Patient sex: M
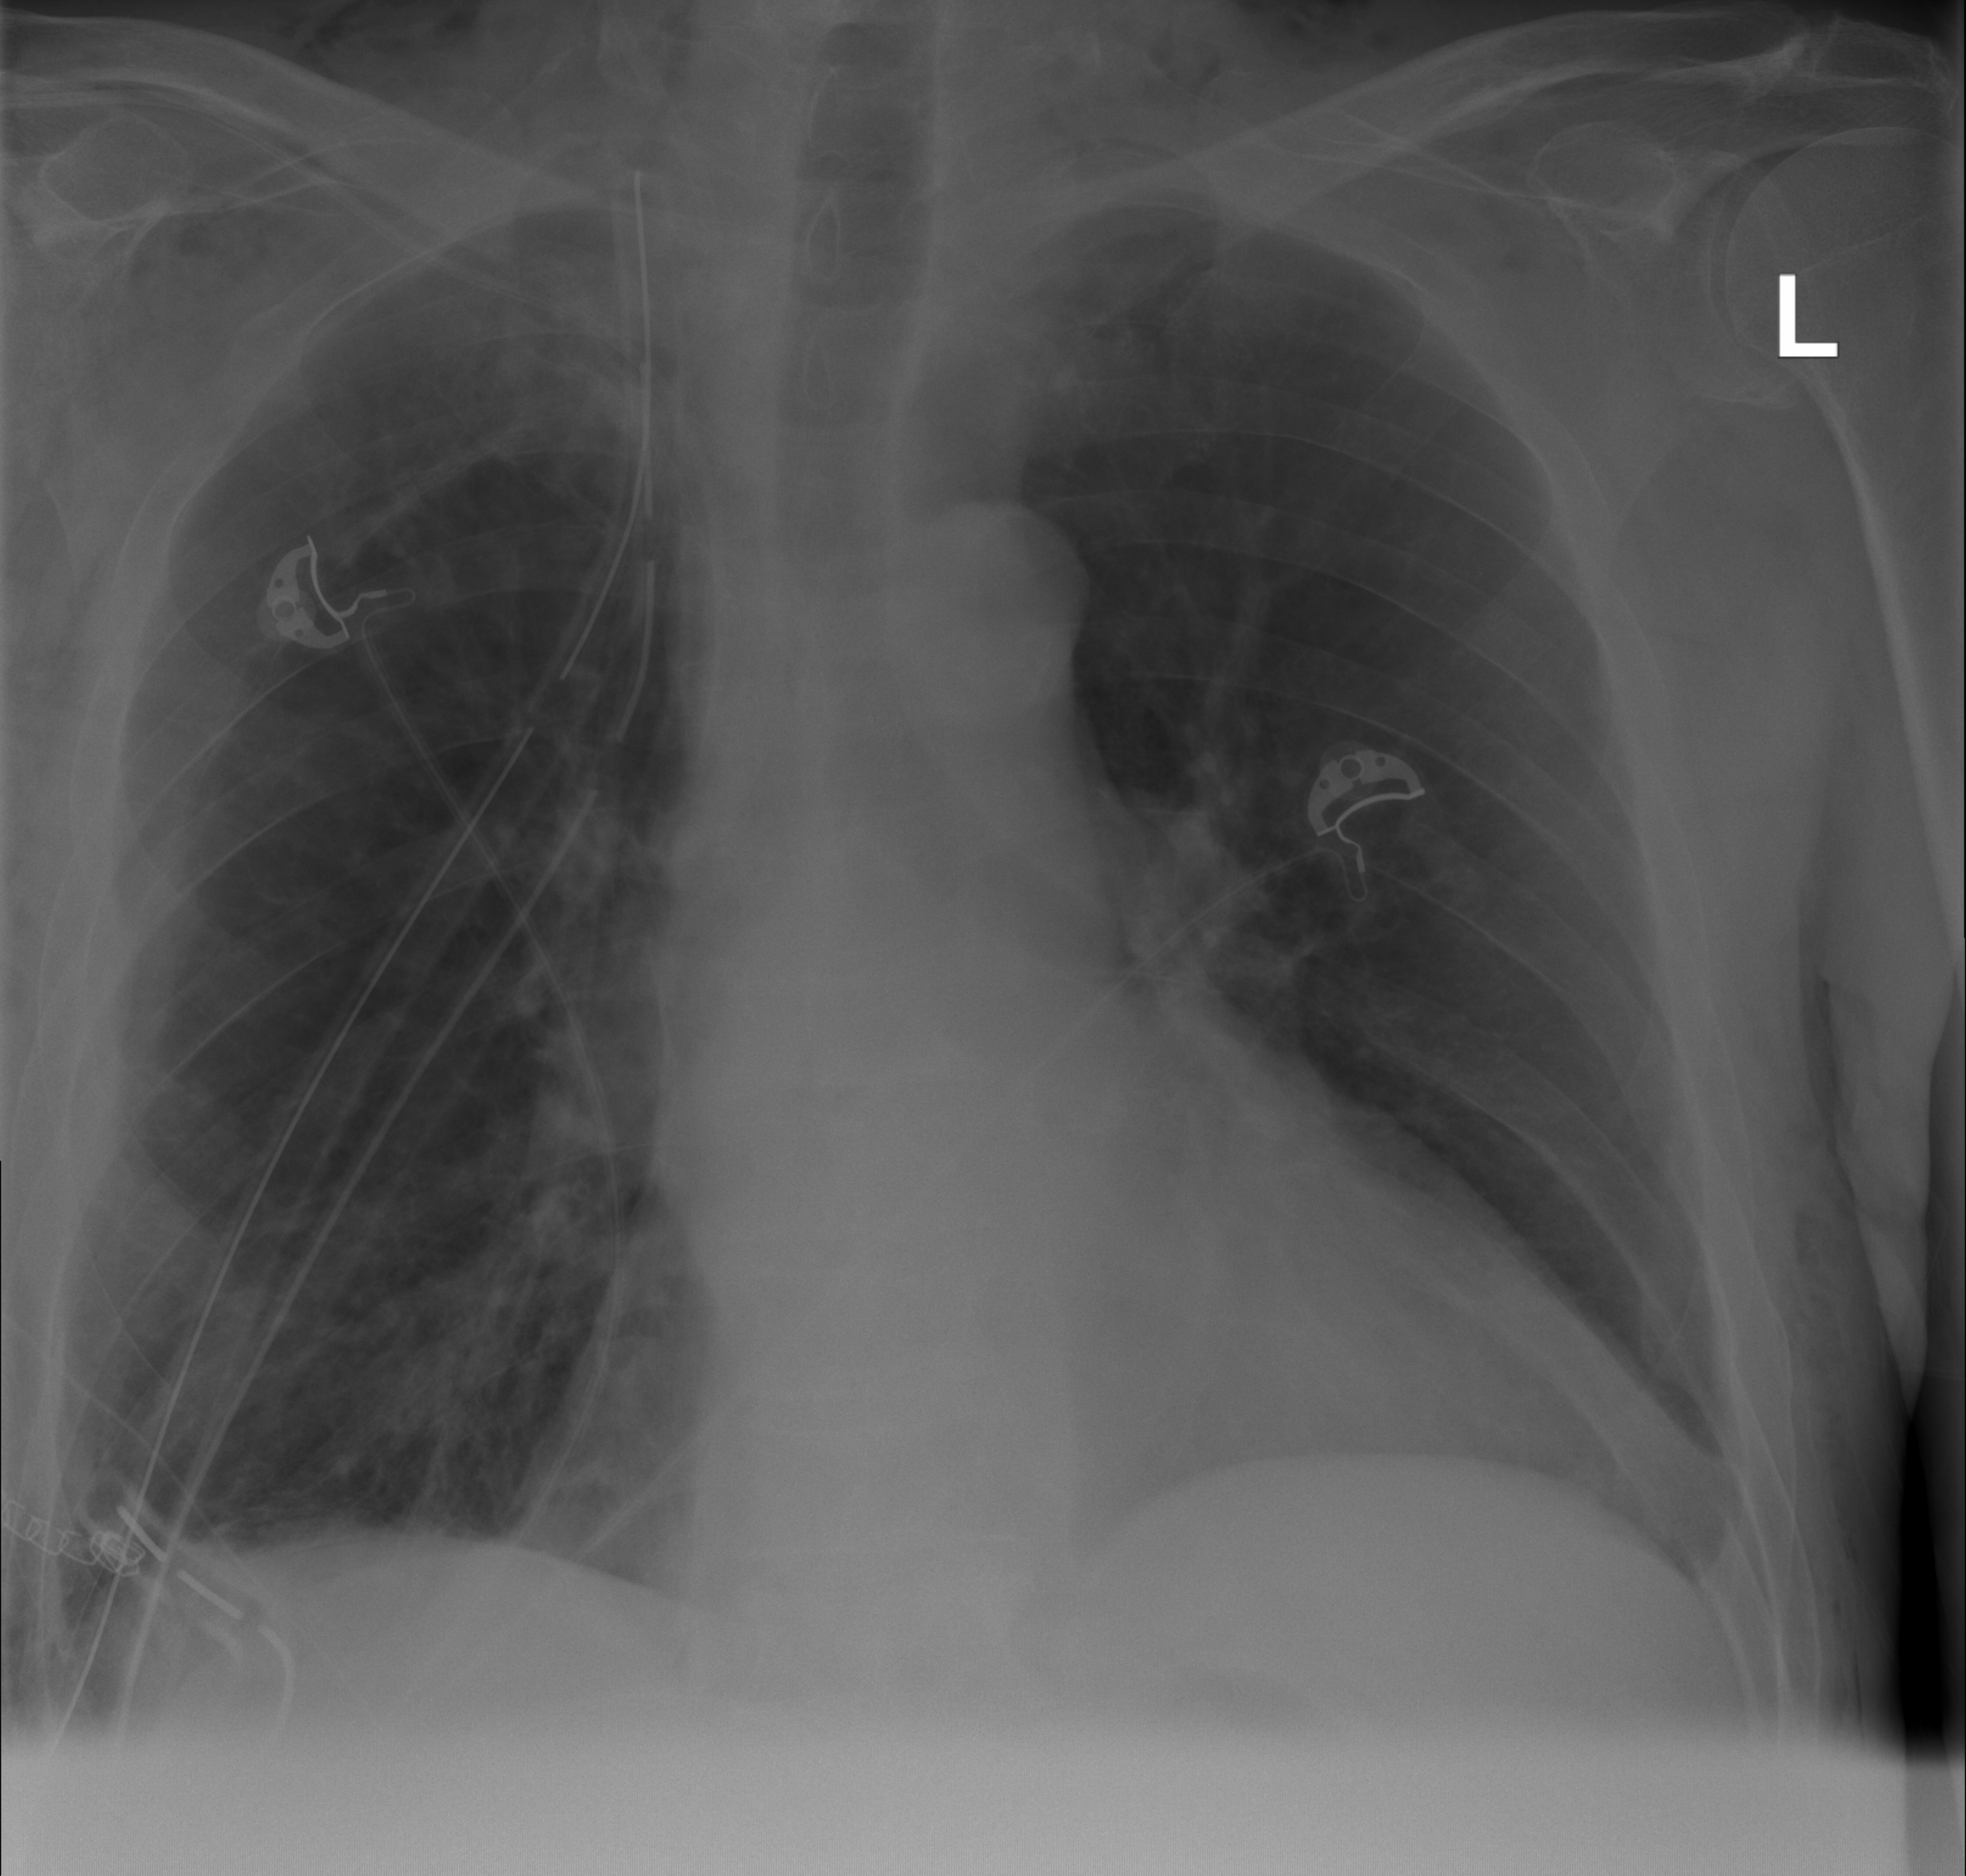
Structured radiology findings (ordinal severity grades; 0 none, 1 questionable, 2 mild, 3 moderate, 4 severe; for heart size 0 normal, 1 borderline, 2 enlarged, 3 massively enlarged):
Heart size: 0
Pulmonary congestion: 0
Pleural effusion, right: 2
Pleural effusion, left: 2
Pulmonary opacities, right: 2
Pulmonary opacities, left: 0
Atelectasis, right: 2
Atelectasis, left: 2